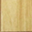
Piece: xx